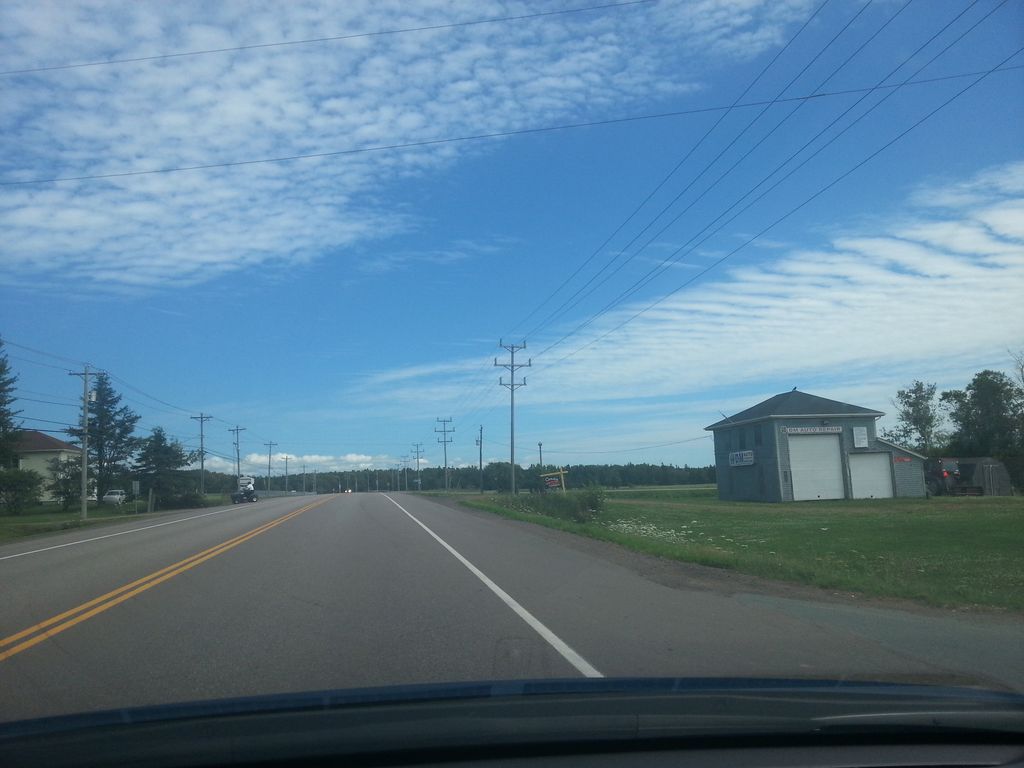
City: charlottetown